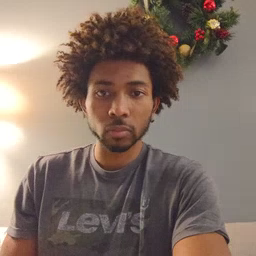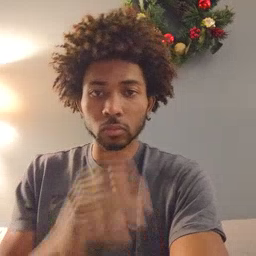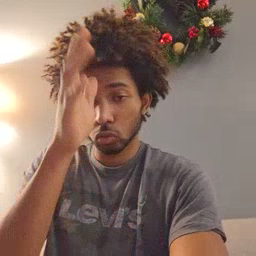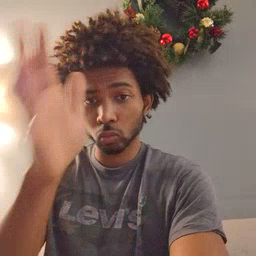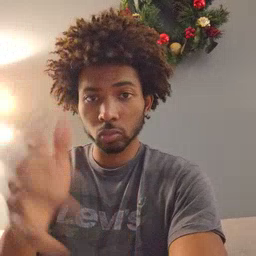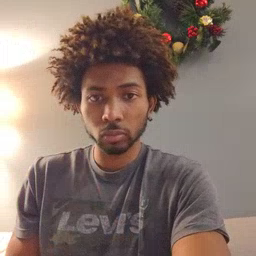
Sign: grandpa